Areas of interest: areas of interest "Commercial service"
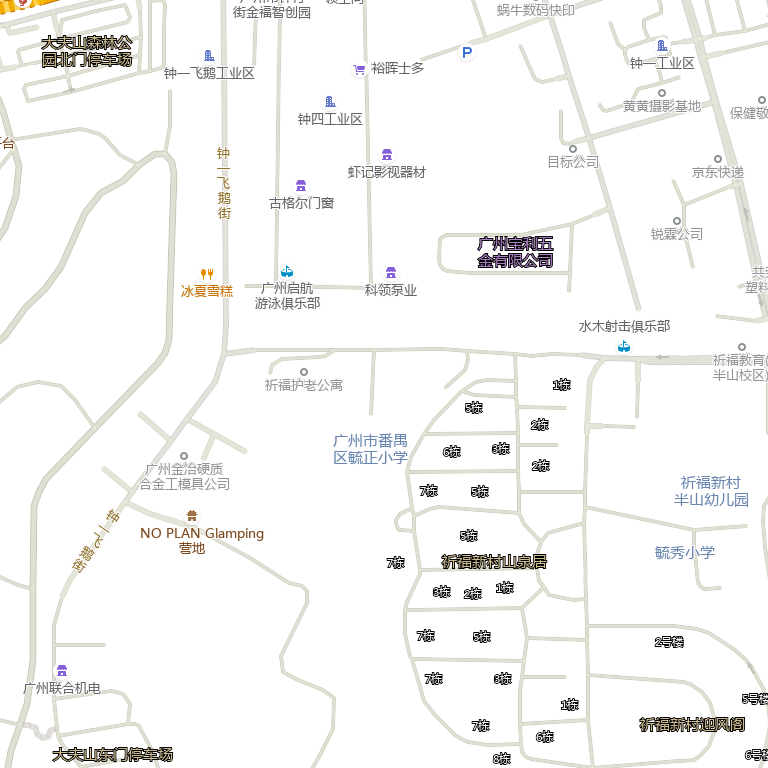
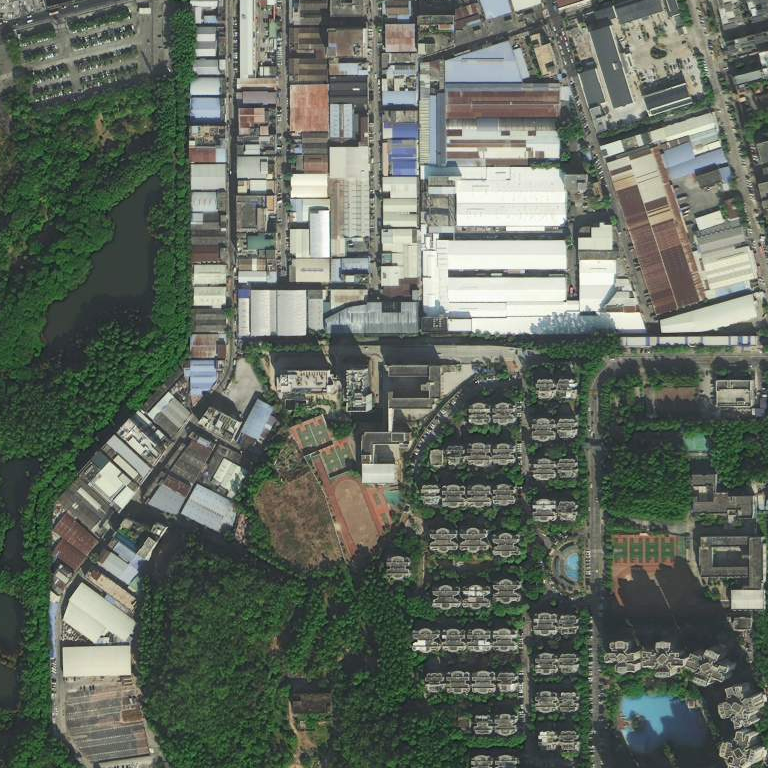